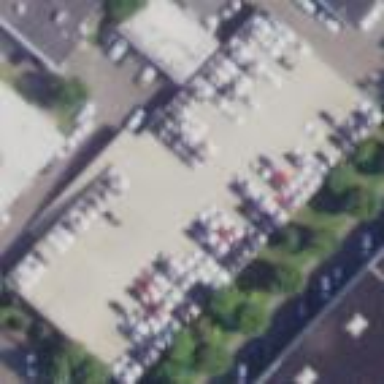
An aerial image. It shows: Multi-storey parking facility.